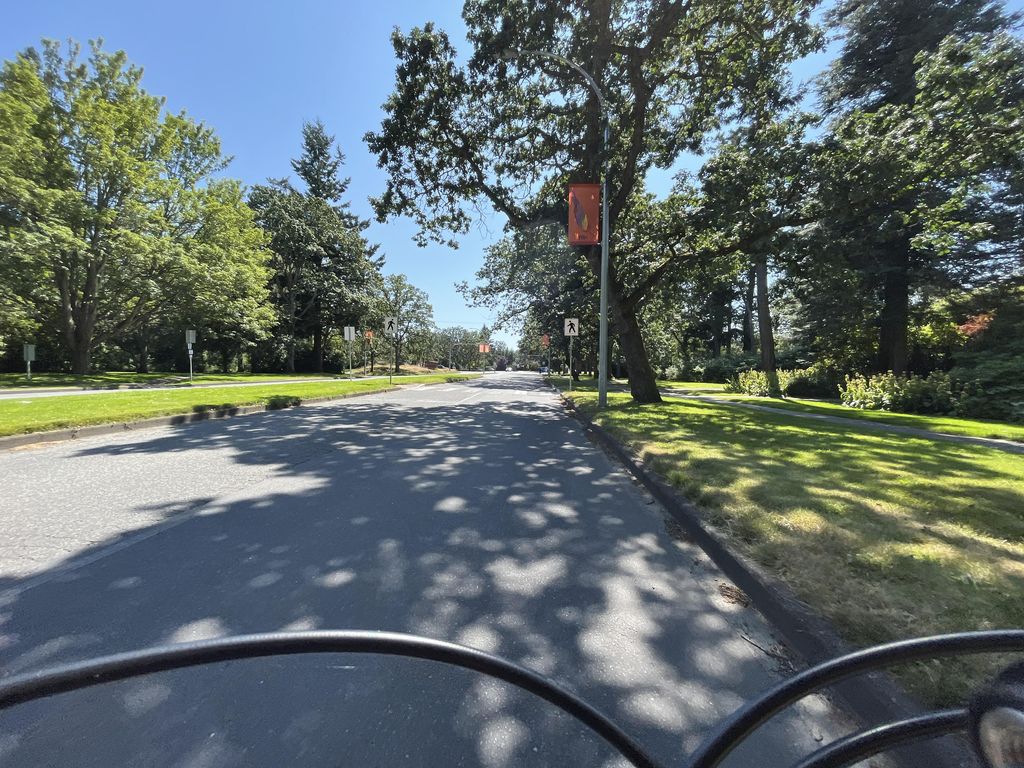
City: victoria